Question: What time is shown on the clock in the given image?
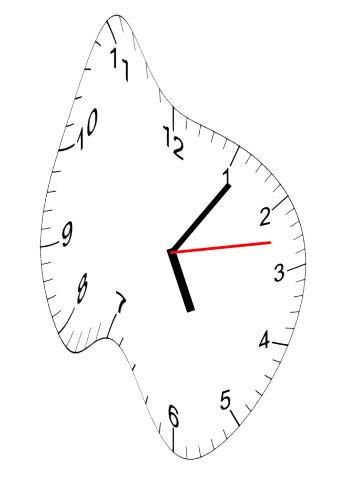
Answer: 05:06:13